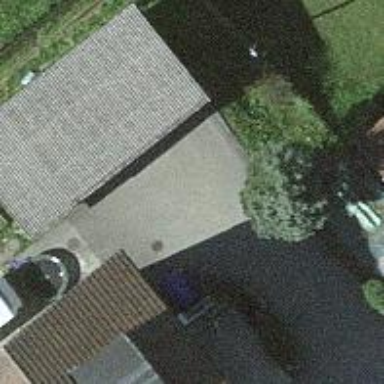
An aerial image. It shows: Garage building.